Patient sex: M
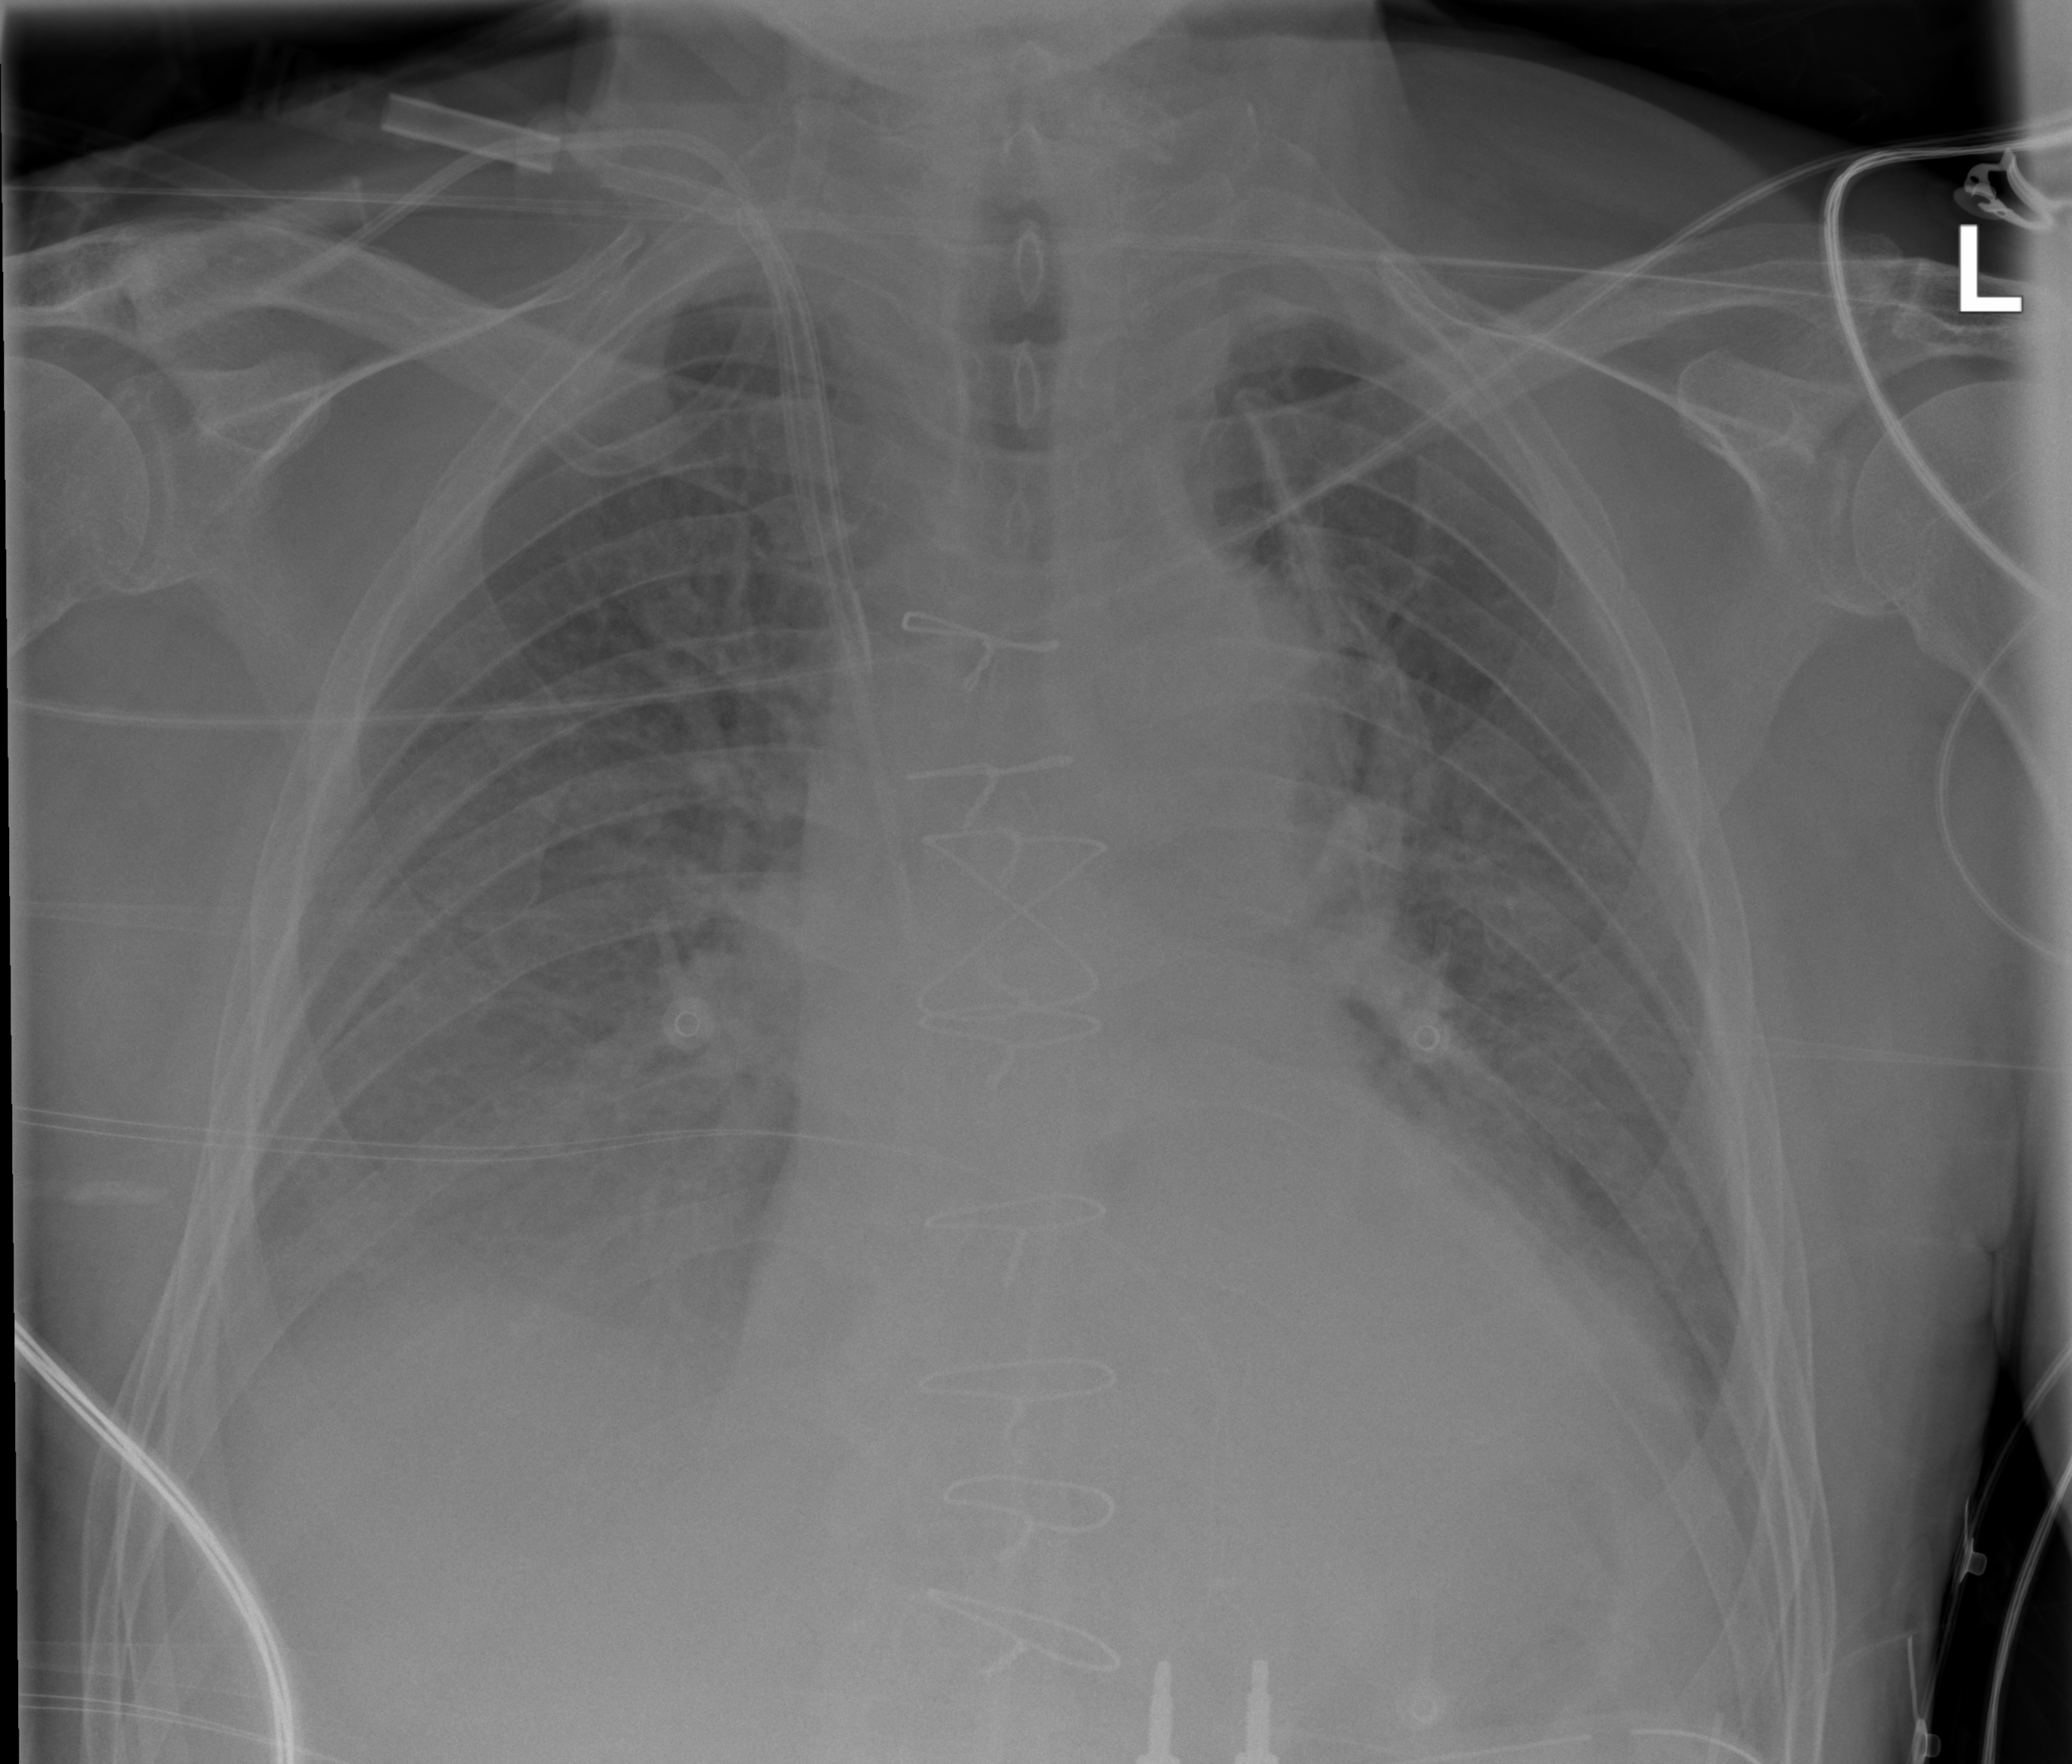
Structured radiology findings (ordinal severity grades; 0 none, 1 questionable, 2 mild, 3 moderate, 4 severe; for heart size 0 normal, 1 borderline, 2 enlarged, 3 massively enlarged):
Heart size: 2
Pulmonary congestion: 2
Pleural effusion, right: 2
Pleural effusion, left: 1
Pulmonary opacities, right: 0
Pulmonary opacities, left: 0
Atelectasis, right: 2
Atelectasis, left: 2